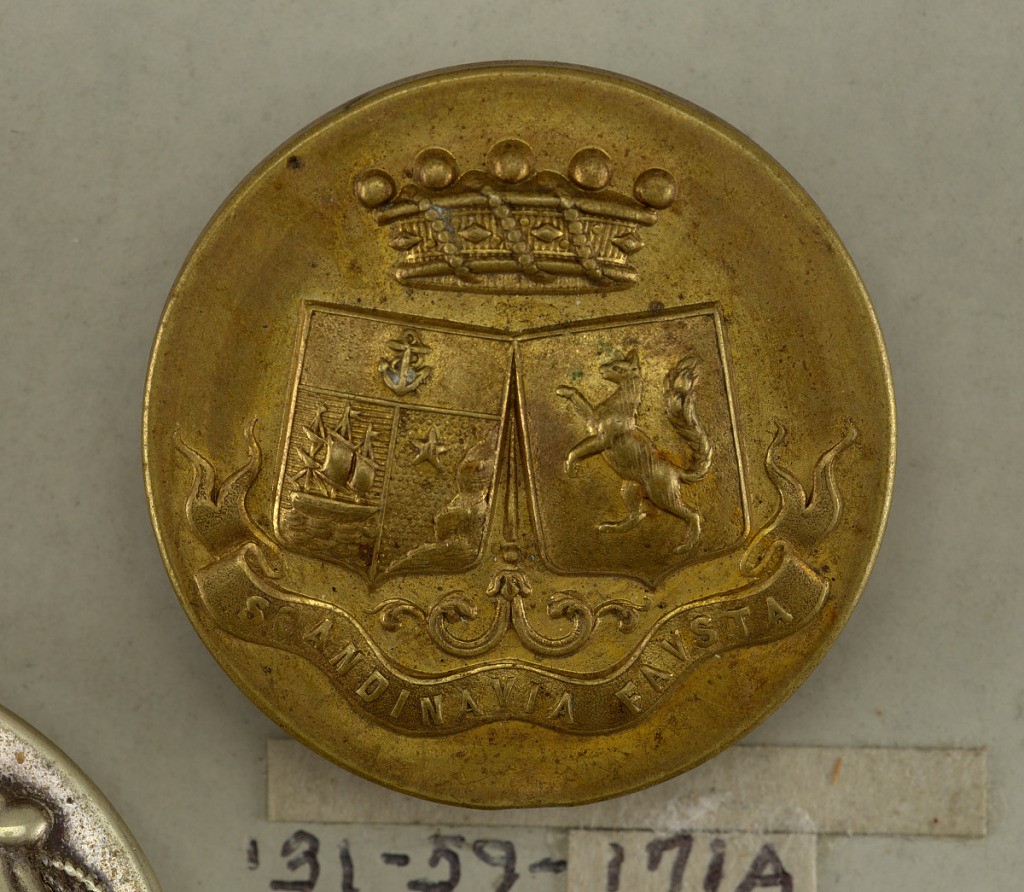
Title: Button
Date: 19th century
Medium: Brass, tin
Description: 1931-59-171-a: Flat button showing ornament of two shields with h...